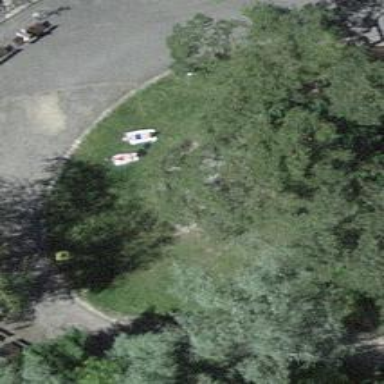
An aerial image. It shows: BBQ amenity.